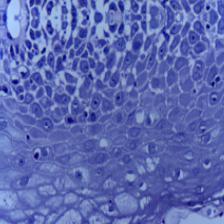
Diagnosis: Normal